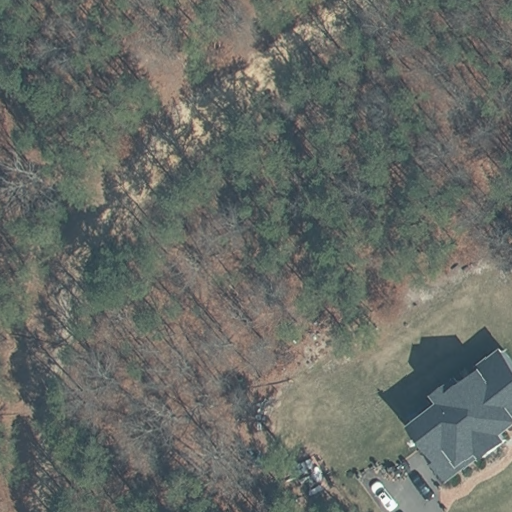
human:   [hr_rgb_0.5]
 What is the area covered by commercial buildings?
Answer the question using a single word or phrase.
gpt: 0m2

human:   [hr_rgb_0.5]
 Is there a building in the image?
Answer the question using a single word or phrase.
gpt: yes

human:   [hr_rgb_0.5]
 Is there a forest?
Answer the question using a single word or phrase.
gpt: yes

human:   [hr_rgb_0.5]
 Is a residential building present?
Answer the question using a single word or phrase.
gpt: yes

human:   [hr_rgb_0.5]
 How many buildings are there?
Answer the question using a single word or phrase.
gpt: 1

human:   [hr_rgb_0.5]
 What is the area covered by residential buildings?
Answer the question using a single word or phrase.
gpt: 44m2

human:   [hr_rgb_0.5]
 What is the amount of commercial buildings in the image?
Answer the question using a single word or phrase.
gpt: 0

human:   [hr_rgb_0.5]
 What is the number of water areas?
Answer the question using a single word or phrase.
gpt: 0

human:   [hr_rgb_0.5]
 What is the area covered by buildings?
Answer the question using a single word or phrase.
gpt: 44m2

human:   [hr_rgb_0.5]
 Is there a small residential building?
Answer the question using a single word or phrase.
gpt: yes

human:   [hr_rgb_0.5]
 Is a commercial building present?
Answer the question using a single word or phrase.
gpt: no

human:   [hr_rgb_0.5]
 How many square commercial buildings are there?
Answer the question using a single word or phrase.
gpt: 0

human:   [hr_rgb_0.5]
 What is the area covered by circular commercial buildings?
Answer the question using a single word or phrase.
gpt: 0m2

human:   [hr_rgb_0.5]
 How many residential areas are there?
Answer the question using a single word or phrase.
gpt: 1

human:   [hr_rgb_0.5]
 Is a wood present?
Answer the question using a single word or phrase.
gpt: yes

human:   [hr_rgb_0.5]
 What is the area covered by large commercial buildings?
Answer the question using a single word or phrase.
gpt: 0m2

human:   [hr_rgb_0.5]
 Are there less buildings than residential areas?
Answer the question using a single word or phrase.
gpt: no

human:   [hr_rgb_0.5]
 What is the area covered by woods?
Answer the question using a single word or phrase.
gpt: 10656m2

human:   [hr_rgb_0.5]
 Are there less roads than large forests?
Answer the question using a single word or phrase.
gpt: no

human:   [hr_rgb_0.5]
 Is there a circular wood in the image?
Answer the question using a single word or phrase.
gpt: no

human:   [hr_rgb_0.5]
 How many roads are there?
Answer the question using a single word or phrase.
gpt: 1

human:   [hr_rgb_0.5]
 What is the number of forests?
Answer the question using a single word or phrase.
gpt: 1

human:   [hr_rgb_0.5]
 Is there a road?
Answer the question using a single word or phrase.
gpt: yes

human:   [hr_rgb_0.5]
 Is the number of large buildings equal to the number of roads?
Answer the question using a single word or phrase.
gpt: no

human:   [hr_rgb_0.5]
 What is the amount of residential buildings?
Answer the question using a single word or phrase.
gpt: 1

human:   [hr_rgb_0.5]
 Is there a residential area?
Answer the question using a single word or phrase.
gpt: yes

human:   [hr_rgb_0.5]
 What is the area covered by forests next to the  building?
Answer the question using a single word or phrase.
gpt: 10656m2

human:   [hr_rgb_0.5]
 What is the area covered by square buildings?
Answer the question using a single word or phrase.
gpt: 0m2

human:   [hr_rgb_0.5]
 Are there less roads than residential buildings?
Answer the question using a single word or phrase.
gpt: no

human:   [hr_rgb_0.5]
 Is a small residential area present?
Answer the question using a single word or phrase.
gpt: no

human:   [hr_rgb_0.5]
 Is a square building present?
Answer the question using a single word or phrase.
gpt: no

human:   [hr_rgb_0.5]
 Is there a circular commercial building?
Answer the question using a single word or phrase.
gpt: no

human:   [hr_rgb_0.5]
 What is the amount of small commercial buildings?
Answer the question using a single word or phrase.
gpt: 0

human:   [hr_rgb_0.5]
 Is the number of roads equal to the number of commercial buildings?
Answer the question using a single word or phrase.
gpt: no

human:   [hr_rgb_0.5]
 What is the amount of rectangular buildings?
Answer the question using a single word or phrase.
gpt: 1

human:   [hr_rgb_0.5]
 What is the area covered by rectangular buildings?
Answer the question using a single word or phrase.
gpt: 44m2

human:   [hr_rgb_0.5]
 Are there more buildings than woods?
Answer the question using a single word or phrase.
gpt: no

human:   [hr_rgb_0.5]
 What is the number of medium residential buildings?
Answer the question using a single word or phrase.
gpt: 0

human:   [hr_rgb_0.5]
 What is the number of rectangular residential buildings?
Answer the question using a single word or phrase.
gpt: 1

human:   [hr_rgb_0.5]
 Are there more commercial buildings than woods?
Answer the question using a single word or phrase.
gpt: no

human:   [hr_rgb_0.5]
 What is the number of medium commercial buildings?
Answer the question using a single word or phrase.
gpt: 0

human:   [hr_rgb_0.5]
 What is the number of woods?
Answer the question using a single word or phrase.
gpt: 1

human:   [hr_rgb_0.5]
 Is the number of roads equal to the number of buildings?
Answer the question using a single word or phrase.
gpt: yes

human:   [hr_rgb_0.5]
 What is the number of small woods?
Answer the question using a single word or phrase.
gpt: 0

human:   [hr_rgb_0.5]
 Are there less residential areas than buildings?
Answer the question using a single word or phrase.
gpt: no

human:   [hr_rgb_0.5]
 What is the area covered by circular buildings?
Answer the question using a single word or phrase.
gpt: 0m2

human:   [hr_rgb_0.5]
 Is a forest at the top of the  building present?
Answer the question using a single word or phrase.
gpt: yes

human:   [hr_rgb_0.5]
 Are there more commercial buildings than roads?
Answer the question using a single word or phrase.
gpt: no

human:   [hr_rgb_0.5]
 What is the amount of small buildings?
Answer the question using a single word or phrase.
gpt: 1

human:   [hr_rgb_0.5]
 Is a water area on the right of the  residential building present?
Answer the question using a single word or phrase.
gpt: no

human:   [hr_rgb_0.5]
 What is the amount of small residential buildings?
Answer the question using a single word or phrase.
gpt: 1

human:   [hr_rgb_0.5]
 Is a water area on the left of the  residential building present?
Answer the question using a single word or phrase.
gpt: no

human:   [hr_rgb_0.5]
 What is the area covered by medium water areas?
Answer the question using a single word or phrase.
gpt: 0m2

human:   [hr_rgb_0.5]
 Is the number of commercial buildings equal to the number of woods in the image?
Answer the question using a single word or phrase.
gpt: no

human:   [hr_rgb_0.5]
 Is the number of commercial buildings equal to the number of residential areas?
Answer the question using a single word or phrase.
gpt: no

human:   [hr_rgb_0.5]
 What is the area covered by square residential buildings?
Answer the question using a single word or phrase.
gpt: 0m2

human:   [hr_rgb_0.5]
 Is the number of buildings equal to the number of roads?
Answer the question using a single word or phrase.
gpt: yes

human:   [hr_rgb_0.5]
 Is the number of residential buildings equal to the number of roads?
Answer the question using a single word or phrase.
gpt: yes

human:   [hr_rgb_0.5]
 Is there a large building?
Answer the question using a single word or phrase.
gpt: no

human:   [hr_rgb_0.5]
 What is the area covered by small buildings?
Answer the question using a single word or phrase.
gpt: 44m2

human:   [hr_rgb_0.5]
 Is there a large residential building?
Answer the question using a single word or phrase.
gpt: no

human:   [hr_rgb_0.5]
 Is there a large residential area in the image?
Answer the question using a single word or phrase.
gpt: yes

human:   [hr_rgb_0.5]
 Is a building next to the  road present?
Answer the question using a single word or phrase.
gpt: yes

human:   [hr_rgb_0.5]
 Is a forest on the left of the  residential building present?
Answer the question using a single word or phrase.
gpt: yes